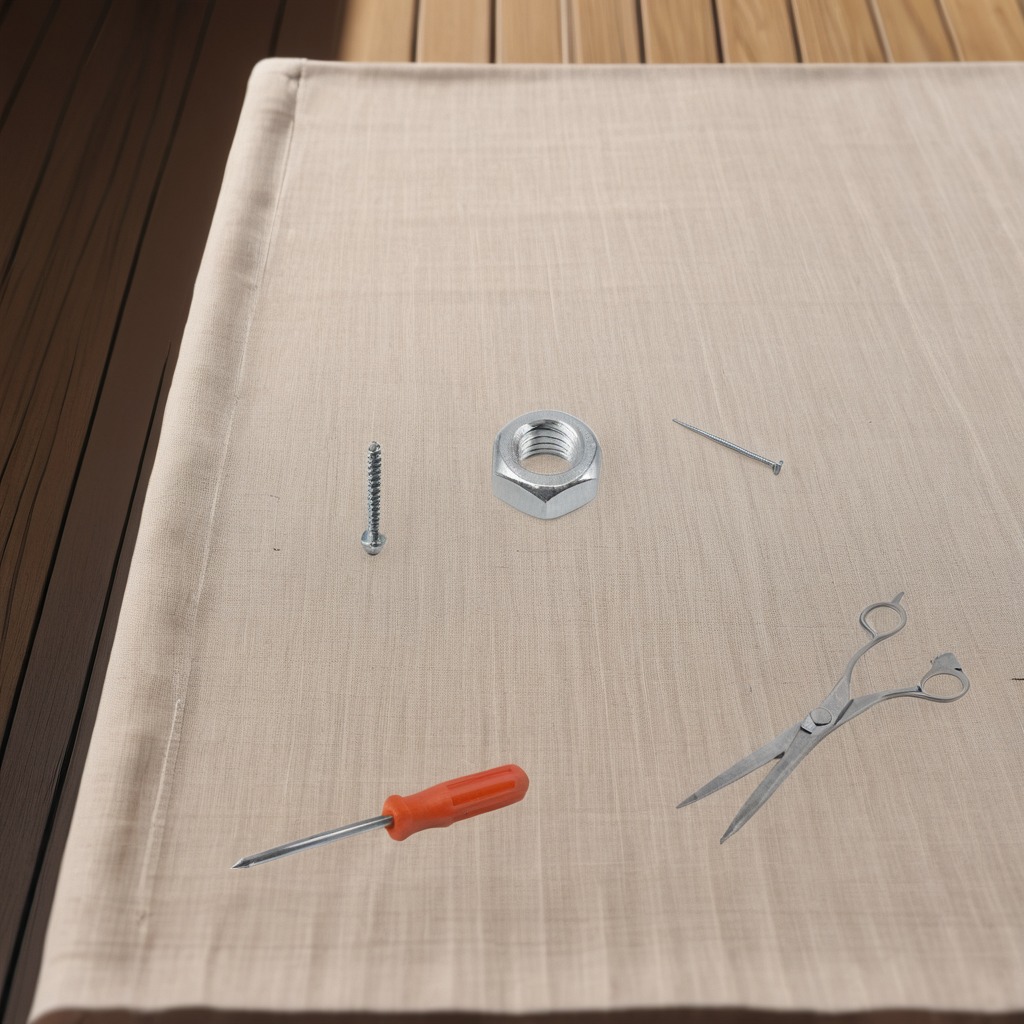
A metal machine screw, an iron nail, a screwdriver, a metal nut, and a pair of scissors are lying on the wooden table.